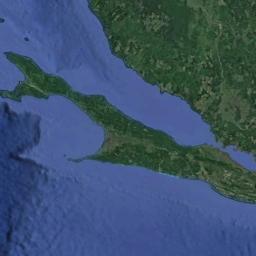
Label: island